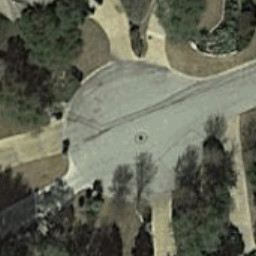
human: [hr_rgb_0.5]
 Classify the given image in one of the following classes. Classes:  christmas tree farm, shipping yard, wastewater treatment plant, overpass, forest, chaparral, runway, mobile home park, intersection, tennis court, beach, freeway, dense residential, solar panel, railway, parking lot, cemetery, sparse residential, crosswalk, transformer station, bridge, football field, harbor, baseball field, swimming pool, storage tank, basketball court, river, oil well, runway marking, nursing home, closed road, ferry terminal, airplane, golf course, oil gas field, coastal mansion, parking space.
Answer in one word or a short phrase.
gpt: closed road